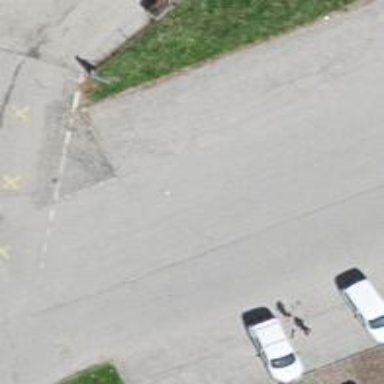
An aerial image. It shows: Paved parking aisle designated as service road.